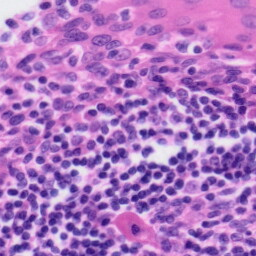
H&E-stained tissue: Tonsil